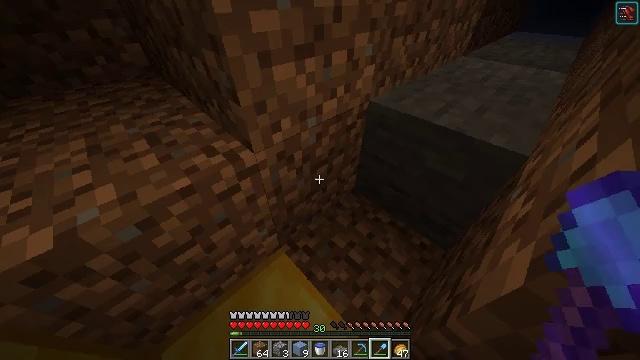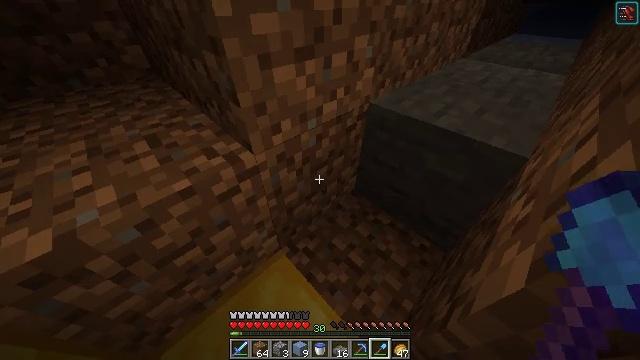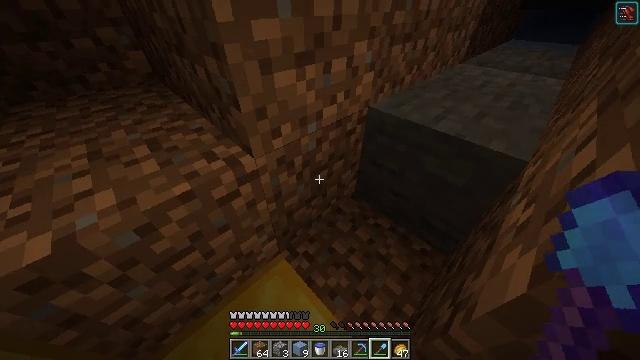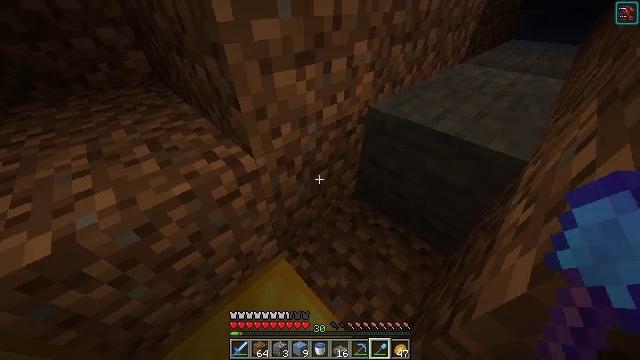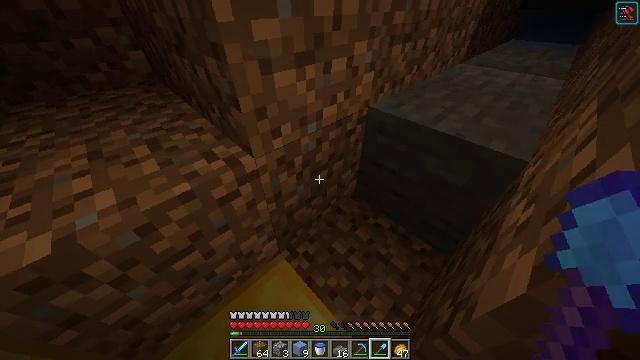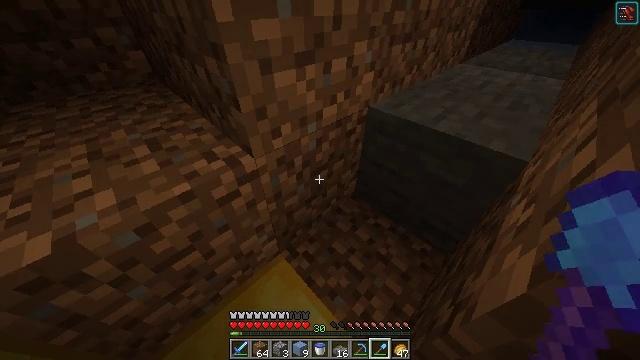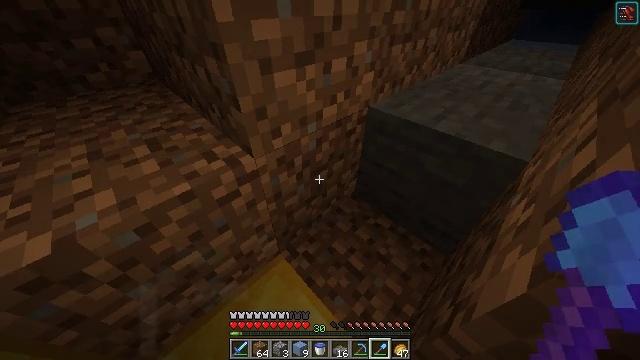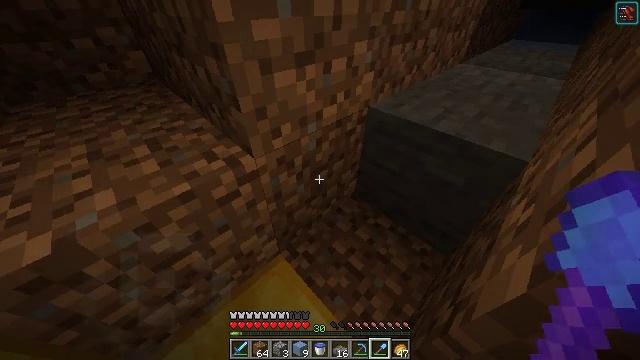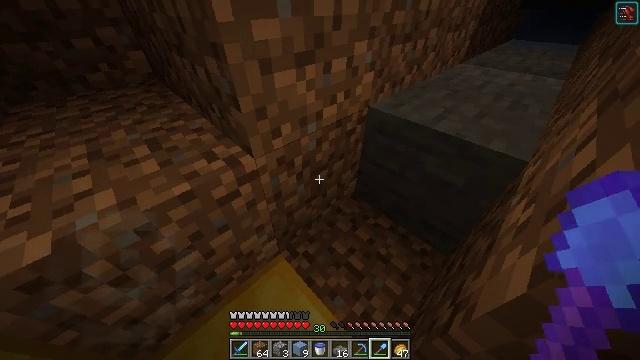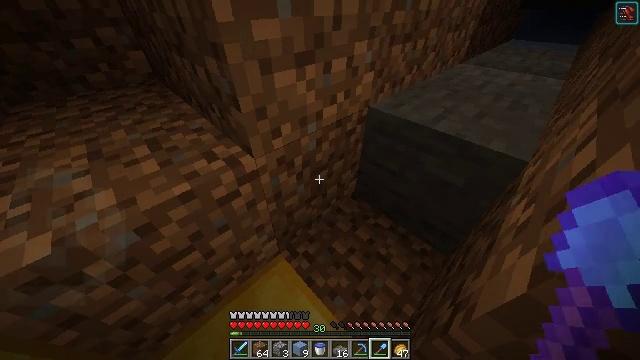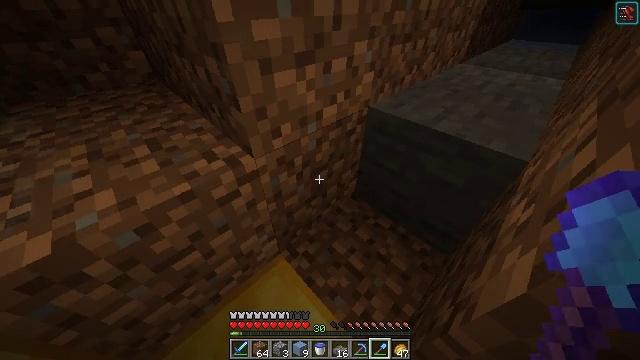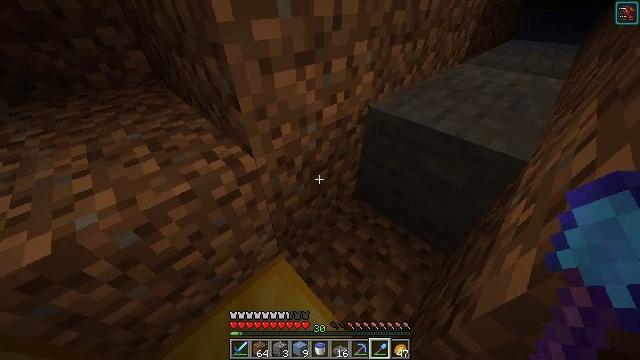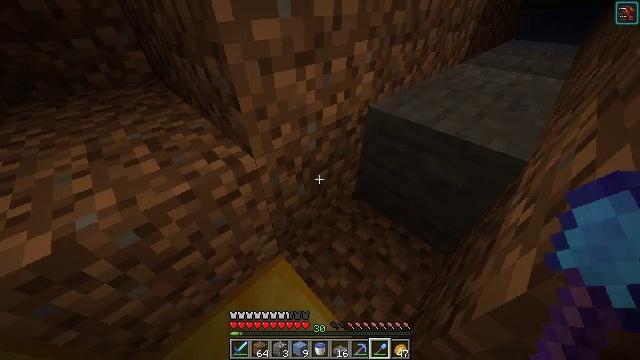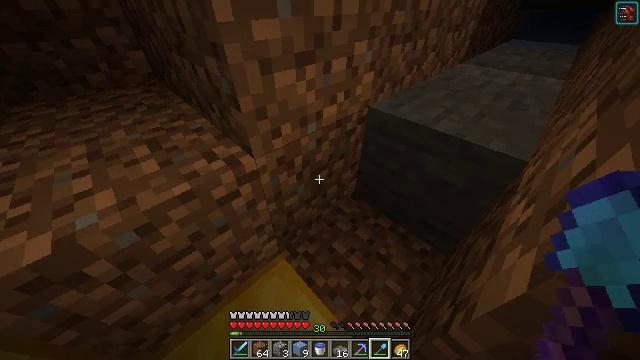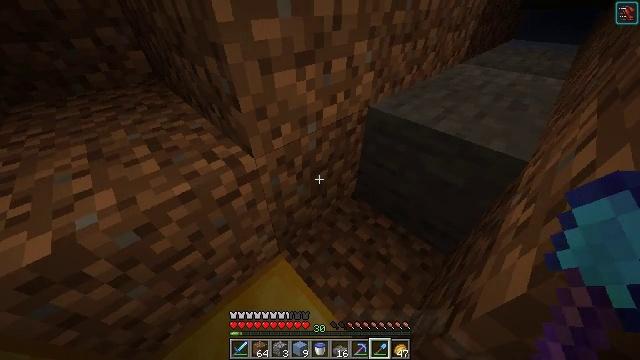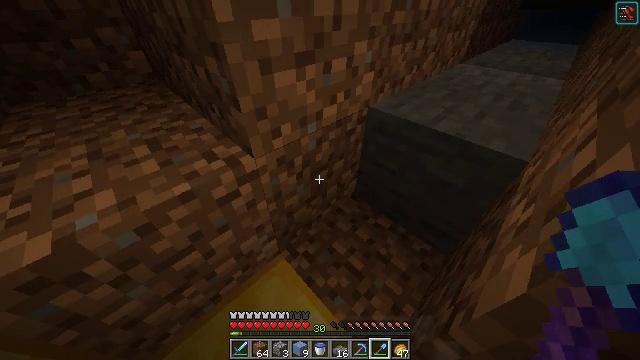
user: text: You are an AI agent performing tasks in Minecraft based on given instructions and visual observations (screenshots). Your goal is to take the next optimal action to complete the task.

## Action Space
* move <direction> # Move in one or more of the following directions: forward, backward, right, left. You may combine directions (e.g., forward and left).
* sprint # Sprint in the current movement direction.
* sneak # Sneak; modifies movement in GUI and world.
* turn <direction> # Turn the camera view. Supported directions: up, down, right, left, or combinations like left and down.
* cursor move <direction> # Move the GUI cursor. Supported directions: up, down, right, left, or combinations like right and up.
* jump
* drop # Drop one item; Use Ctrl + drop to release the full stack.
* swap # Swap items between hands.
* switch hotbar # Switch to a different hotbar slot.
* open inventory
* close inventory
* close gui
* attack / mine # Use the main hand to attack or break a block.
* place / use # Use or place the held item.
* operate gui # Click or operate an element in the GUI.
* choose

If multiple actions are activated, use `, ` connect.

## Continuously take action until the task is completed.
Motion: motion action
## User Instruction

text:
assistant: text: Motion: no_op
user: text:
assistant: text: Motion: turn up
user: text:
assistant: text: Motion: no_op
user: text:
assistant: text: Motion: no_op
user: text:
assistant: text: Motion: no_op
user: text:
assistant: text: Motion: no_op
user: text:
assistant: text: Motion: no_op
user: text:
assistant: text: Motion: no_op
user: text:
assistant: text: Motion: no_op
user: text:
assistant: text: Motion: no_op
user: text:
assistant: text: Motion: no_op
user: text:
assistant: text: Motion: no_op
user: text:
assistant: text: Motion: no_op
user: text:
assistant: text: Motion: no_op
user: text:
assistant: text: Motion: no_op
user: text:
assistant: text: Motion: no_op
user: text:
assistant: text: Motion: no_op
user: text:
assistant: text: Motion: no_op
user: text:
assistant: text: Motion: no_op
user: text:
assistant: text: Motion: no_op
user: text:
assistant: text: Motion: no_op
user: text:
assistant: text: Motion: no_op
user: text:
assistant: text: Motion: no_op
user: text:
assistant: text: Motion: no_op
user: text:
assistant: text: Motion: no_op
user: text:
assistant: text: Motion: no_op
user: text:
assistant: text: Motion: no_op
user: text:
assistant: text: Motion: open inventory
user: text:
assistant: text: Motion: open inventory
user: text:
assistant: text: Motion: open inventory